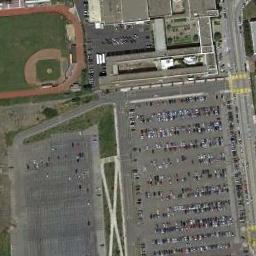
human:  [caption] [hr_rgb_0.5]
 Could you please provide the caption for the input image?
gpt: A baseball diamond on the lawn and some parking lots beside .

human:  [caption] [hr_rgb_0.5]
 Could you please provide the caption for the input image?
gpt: There is a baseball diamond in the playground surrounded by the houses and parking lot .

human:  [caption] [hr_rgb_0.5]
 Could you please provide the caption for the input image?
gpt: A baseball diamond is next to a parking lot with lots of cars .

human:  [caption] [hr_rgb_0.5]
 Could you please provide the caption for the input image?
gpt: The picture shows three baseball fields and a row of black houses .

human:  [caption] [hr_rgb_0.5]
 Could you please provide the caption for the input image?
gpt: Many cars are in the parking lot next to the baseball diamond .